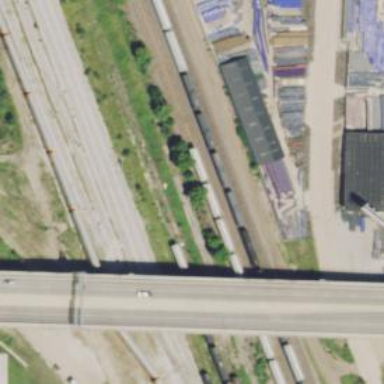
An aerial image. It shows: Abandoned railway yard is depicted.